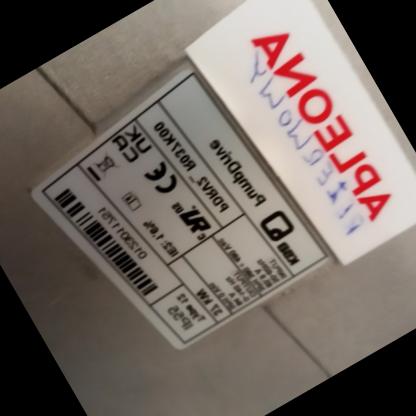
Klasa: tabliczka-znamionowa